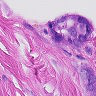
Metastatic tissue present: yes